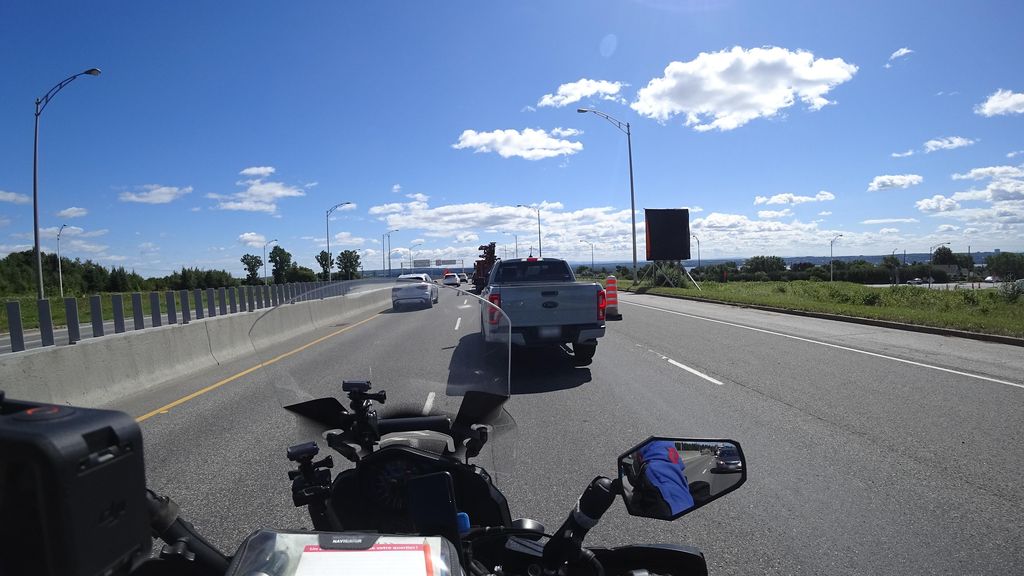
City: quebec_city